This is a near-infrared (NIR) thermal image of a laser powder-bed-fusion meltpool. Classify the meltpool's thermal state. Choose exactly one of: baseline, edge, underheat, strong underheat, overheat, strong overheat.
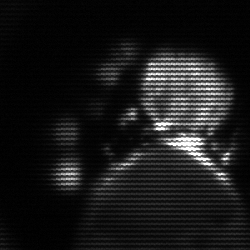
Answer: baseline